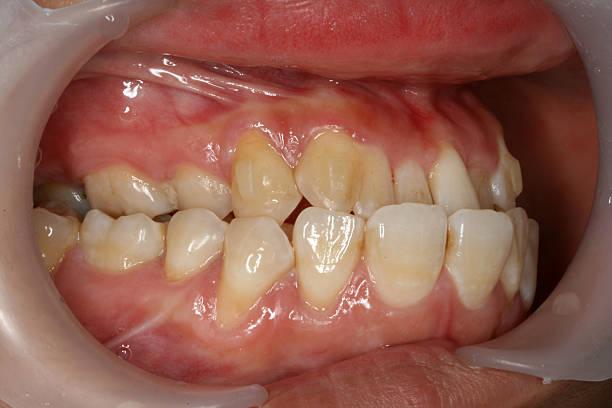
Condition: Gingivitis